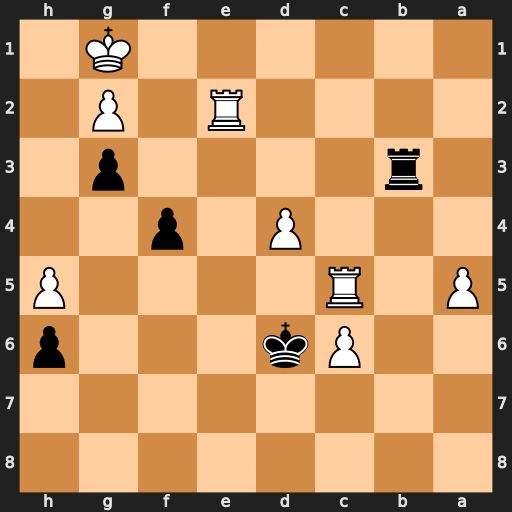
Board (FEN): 8/8/2Pk3p/P1R4P/3P1p2/1r4p1/4R1P1/6K1
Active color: b
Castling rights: -
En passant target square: -
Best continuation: Rb1+ Rc1 Rxc1+ Re1 Rxe1#